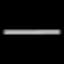
Label: line